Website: apple
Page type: address-validator
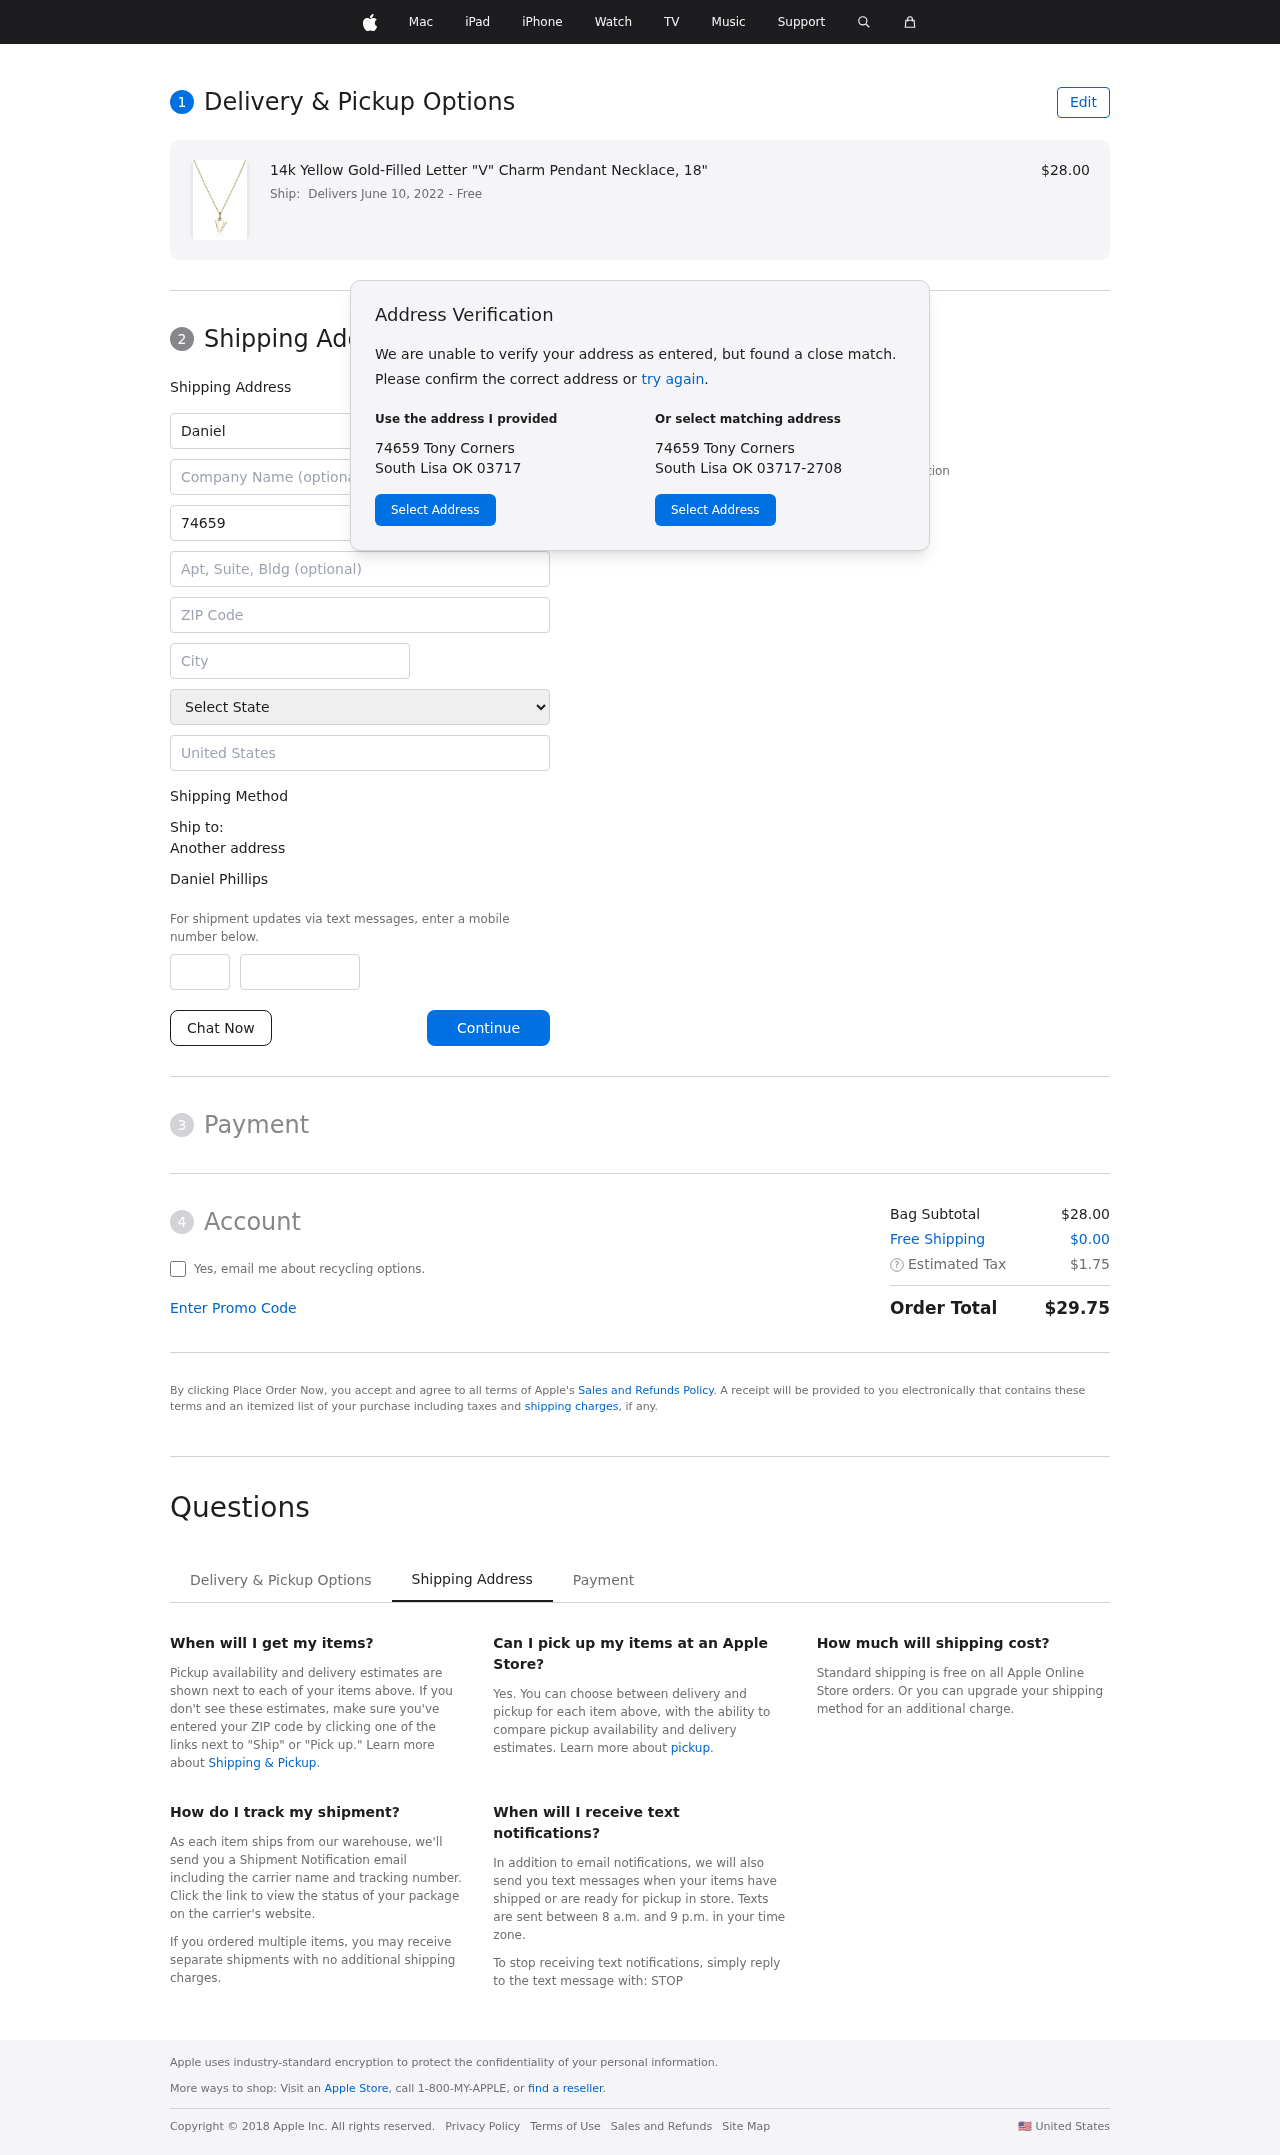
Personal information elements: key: PII_CITY
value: South Lisa
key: PII_COUNTRY
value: United States
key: PII_FIRSTNAME
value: Daniel
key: PII_FULLNAME
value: Daniel Phillips
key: PII_LASTNAME
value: Phillips
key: PII_PHONE_AREA
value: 974
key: PII_PHONE_SUFFIX
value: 0302
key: PII_POSTCODE
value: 03717
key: PII_STATE
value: Oklahoma
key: PII_STREET
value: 74659 Tony Corners
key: PII_CITY_STATE_ZIP
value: South Lisa OK 03717
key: PII_STATE_ABBR
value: OK
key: PII_POSTCODE_FULL
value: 03717
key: PII_POSTCODE_NUMERIC
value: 3717
Product elements: key: PRODUCT1_NAME
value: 14k Yellow Gold-Filled Letter "V" Charm Pendant Necklace, 18"
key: PRODUCT1_PRICE
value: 28
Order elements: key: ORDER_DELIVERY_DATE
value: Delivers June 10, 2022
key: ORDER_SUBTOTAL
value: $28.00
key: ORDER_SHIPPING_COST
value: $0.00
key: ORDER_TAX
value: $1.75
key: ORDER_TOTAL
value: $29.75